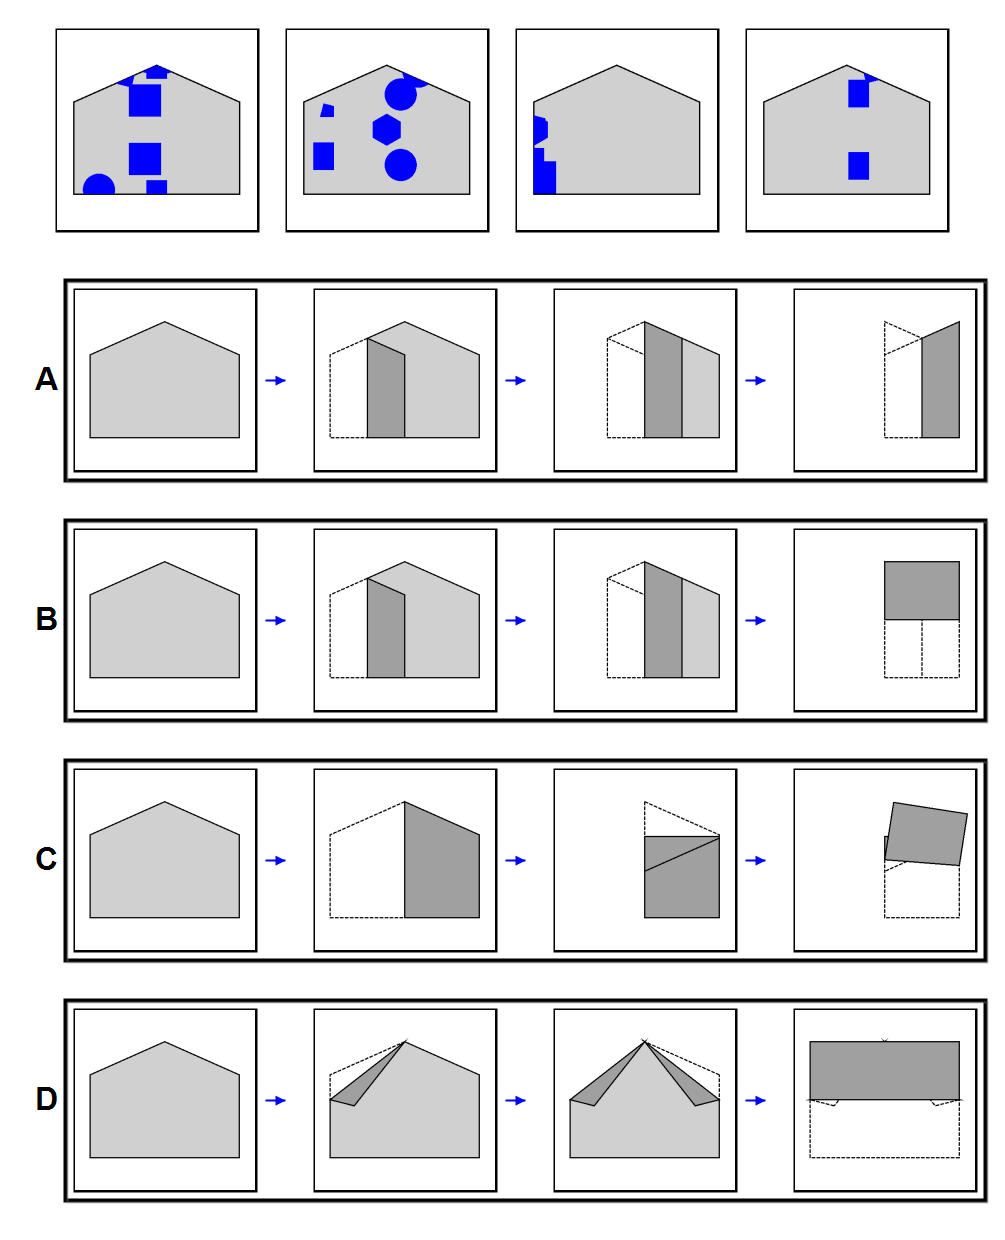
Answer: D